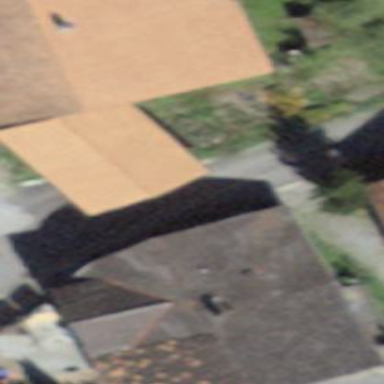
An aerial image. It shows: Barn.